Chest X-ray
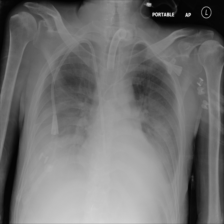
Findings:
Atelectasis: negative
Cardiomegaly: negative
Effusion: positive
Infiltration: positive
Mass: negative
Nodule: negative
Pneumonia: negative
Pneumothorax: negative
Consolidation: negative
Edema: negative
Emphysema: negative
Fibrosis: negative
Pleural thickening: negative
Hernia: negative